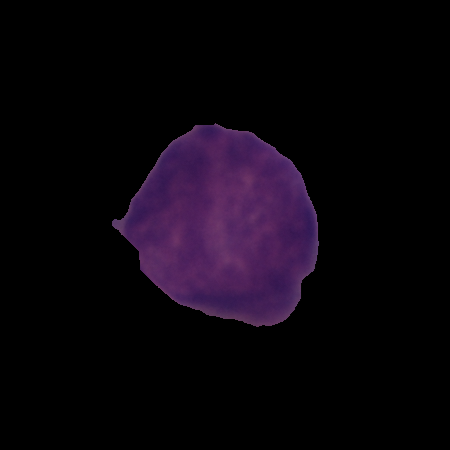
Label: cancer